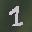
Label: 1